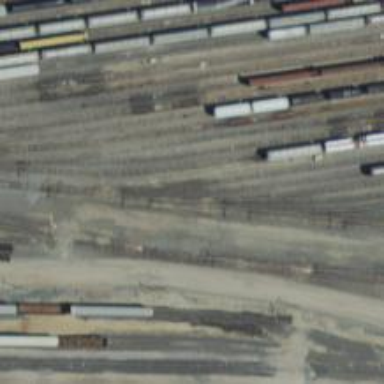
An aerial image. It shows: Railway yard in service.